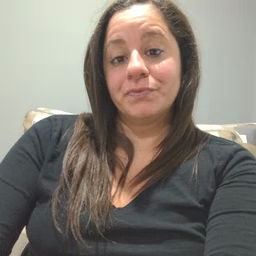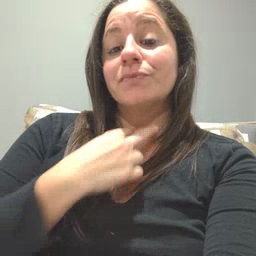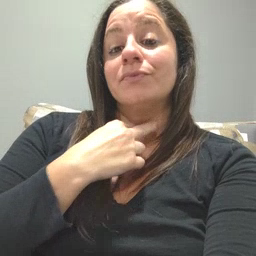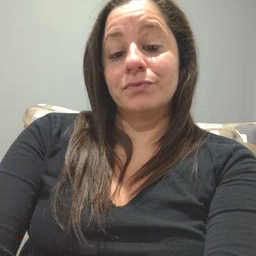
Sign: stuck